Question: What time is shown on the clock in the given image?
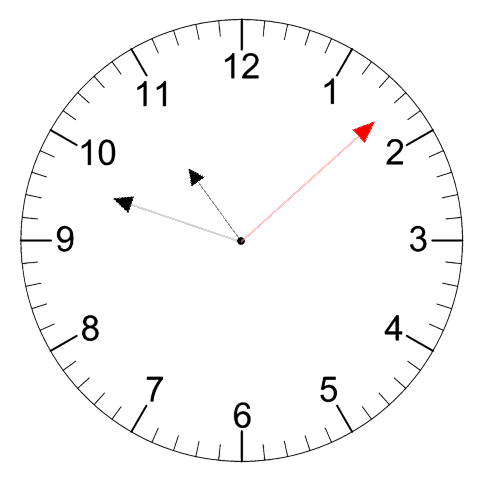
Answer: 10:48:08